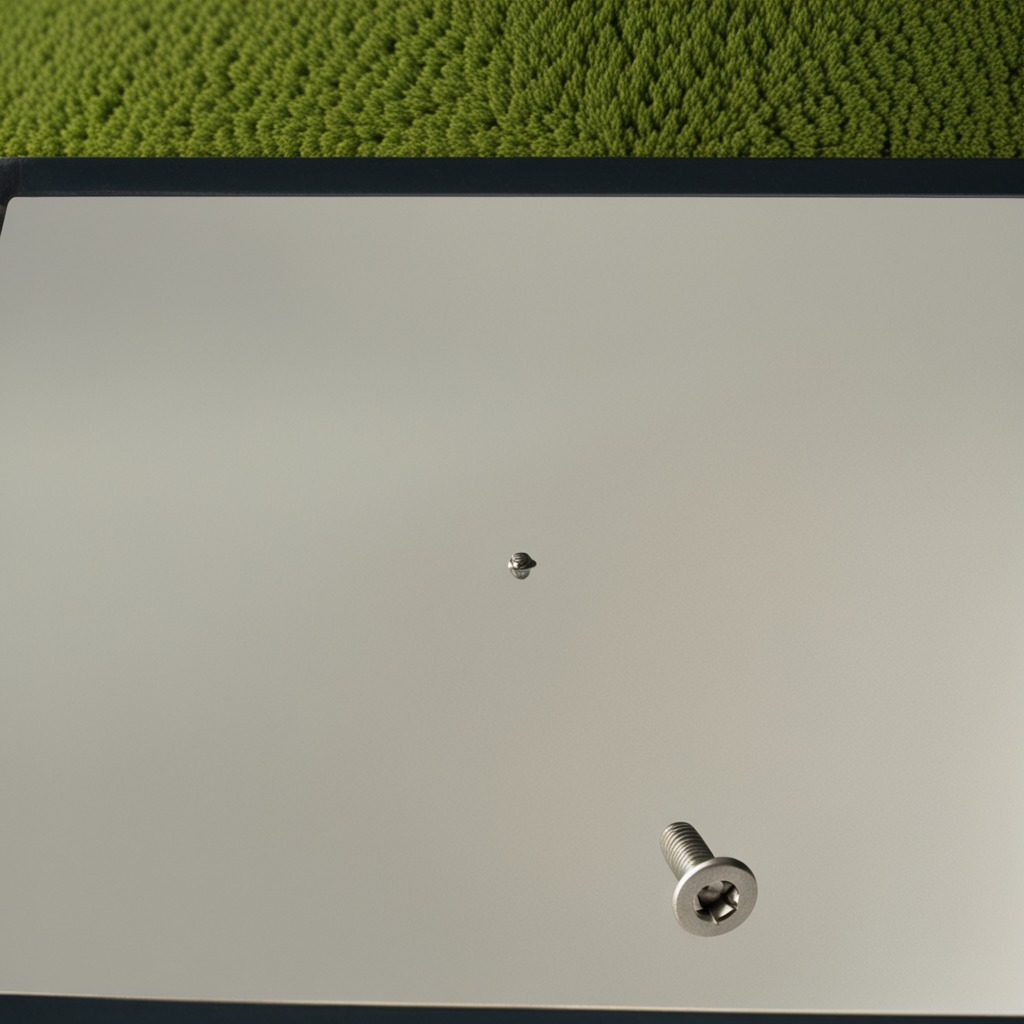
A metal screw is lying on the table.